Field crop: maize
Growth stage: 2
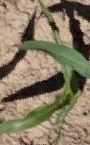
Species: maize